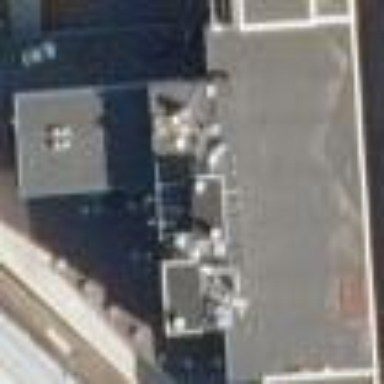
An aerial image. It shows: Office building.